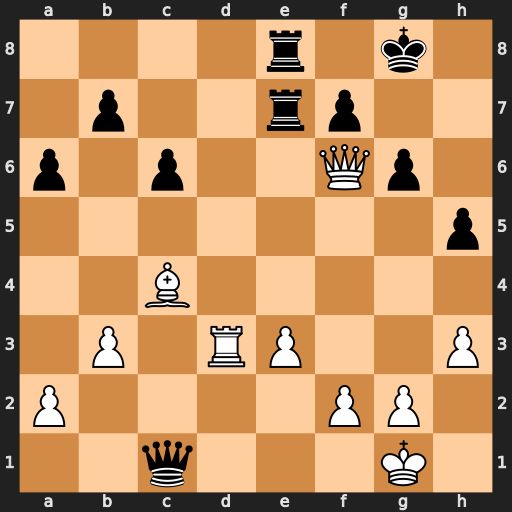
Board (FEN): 4r1k1/1p2rp2/p1p2Qp1/7p/2B5/1P1RP2P/P4PP1/2q3K1
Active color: w
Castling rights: -
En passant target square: -
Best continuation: Kh2 Qxc4 bxc4